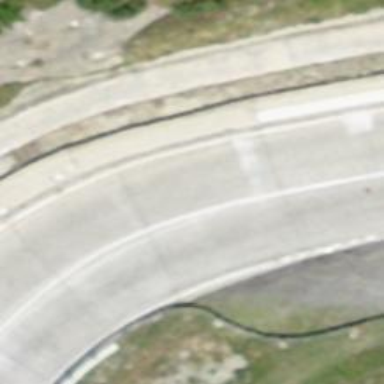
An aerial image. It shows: Primary road with asphalt surface.